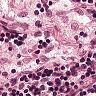
Metastatic tissue present: no